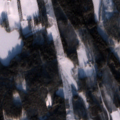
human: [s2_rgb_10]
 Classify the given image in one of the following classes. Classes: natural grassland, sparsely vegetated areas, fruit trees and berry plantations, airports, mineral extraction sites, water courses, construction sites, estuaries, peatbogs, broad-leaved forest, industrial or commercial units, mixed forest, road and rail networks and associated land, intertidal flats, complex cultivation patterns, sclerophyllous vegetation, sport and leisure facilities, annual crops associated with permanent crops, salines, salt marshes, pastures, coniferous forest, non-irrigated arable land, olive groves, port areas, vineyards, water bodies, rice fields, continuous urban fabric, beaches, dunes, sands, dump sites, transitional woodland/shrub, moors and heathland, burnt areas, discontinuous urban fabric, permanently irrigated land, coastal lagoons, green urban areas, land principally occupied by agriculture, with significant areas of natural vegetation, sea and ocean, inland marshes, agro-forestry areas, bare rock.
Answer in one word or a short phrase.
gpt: non-irrigated arable land, land principally occupied by agriculture, with significant areas of natural vegetation, coniferous forest, mixed forest, transitional woodland/shrub, water bodies